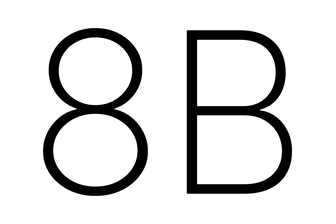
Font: Inter_ExtraLight